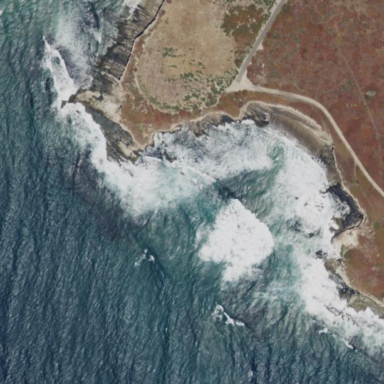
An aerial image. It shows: Natural rock reef.